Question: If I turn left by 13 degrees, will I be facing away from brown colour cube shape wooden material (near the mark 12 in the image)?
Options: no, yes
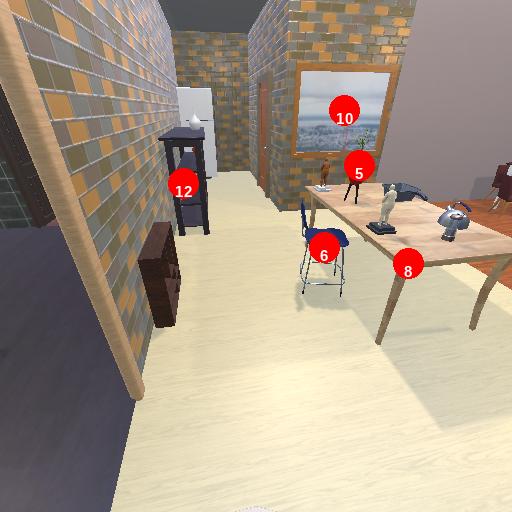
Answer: no